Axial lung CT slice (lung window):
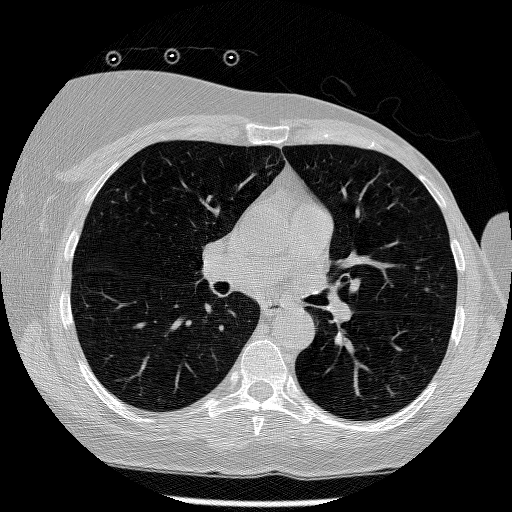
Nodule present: no